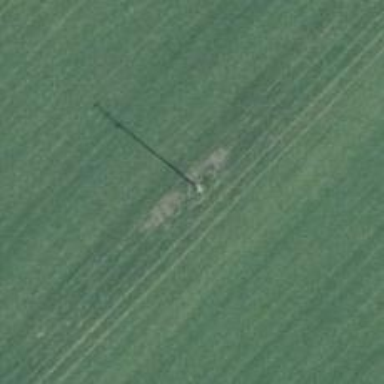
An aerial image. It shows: Power pole.